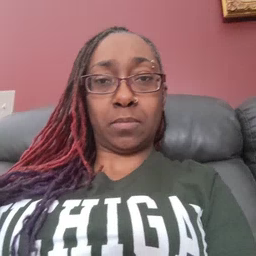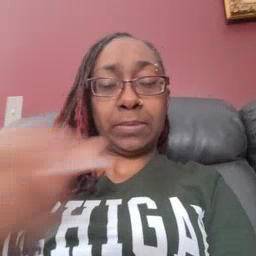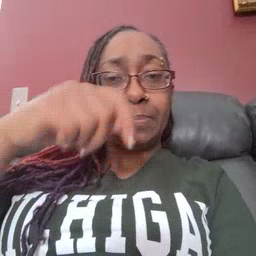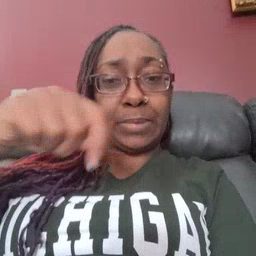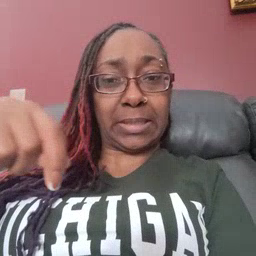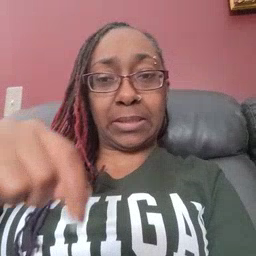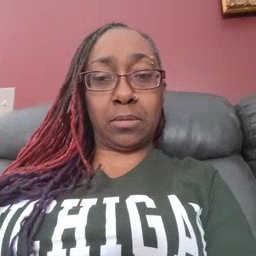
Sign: pen